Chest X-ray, PA view. Patient: 46 years old, sex F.
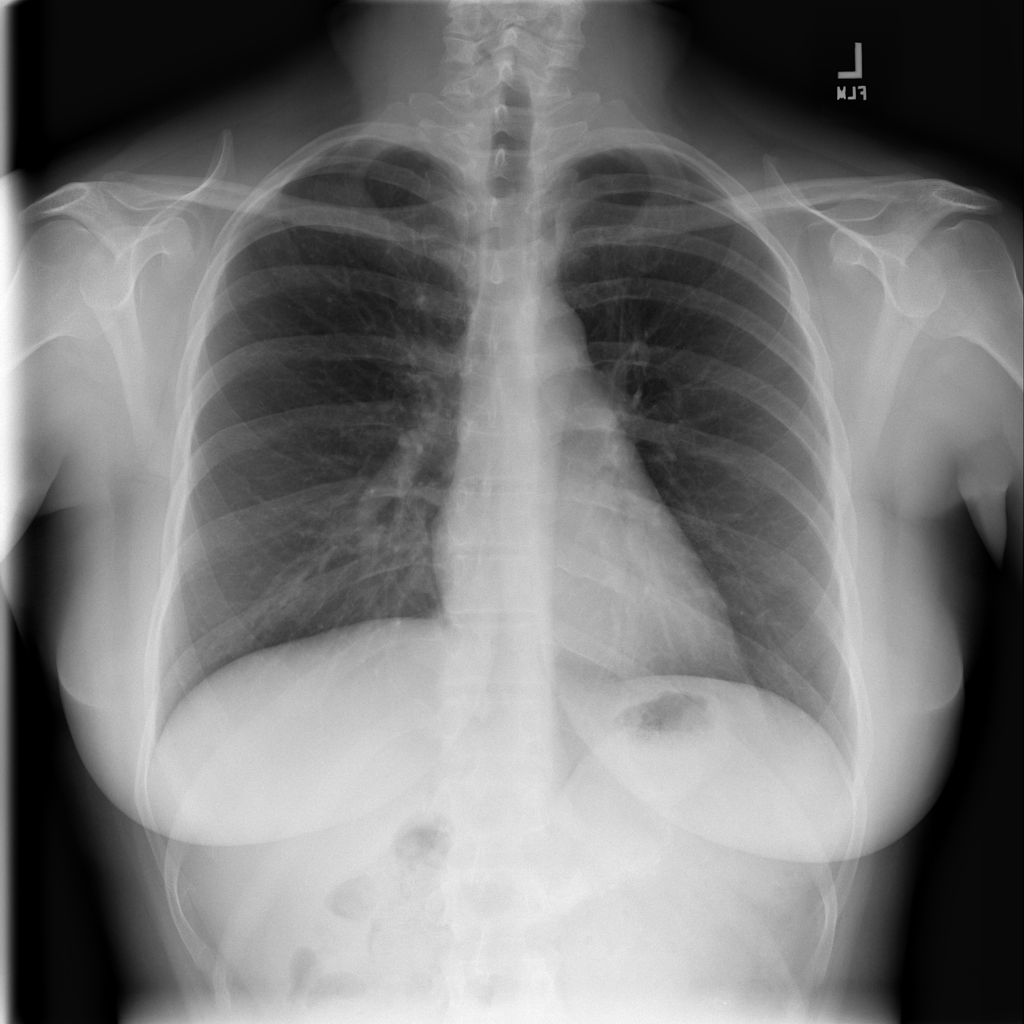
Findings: No Finding